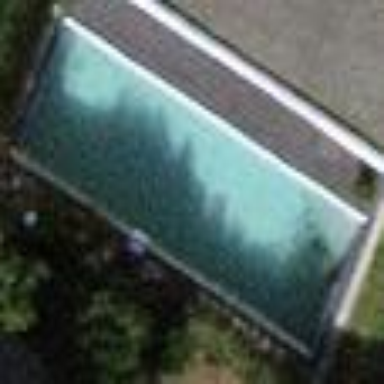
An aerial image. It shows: Swimming pool located in leisure land.